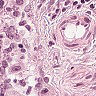
Metastatic tissue present: no